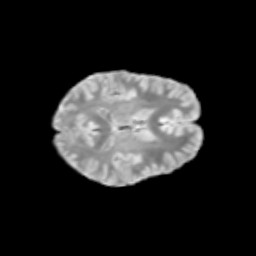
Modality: T2w
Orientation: axial
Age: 14
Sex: female
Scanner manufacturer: siemens
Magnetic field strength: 3 T
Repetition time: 3.8 s
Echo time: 0.07 s